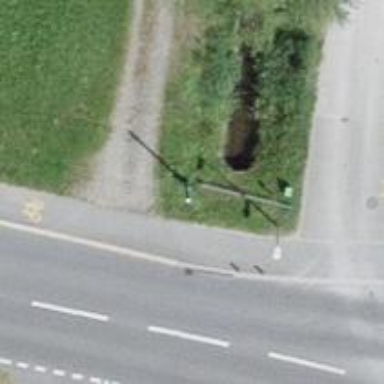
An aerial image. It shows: Tunnel.